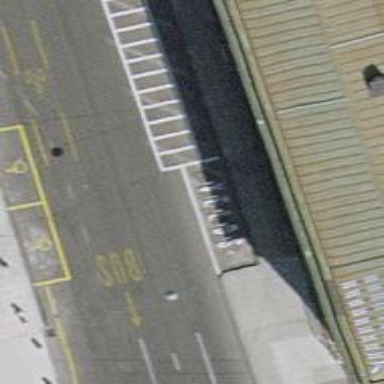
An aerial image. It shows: Bicycle parking area with stands.